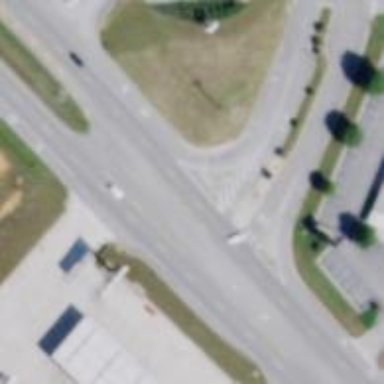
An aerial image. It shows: Asphalt road with secondary link designation.